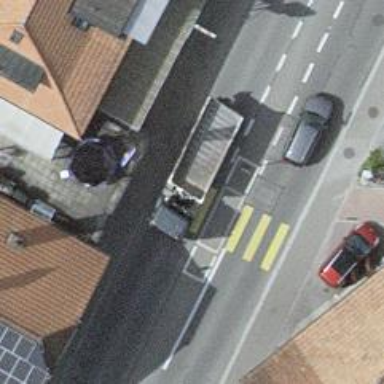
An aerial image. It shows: Marked crossing with pedestrian island.